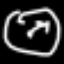
Label: clock